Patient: sex M, age 79
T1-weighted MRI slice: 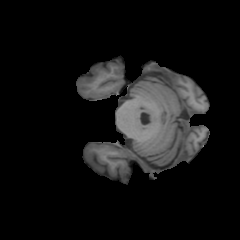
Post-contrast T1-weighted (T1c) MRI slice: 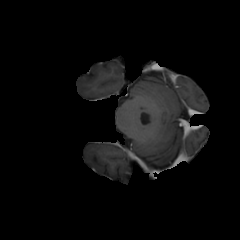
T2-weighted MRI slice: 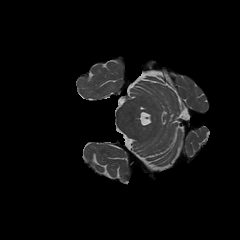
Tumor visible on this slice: no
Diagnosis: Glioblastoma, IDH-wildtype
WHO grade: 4